Question: I am trying to get a 'UIScrollView' on an iPad to work. I have looked at nearly all existing questions but none have really solved my problem. So basically here is my code upfront:
'''
[scroll setScrollEnabled:YES];
scroll.contentSize = CGSizeMake(scroll.frame.size.width, 2320);
'''
Called in 'viewDidLoad' by the way. When I build and run, the scroll views side bar changes its position when I scroll (indicating that it is working) but the view does not change/remains at the top. My view consists of many 'UIImageView''s, but I do not think that is a problem. Also for my arrangement, my scroll view is at the front of the whole view.
Thank you!
UPDATE:
So basically what is happening is my 'UIView''s scroll view does not cover the WHOLE view. It does not cover the most top part where I have a label and a button. But however, when I load it to the iPad, my images are covering the top.... making it now possible to scroll up and down.
Why is this happening?
Screenshot:

UPDATED:
My code:
'''
[scroll setScrollEnabled:YES];
scroll.contentSize = CGSizeMake(scroll.frame.size.width, 1500);
[scroll addSubview: i1];
[scroll addSubview: i2];
[scroll addSubview: i3];
[scroll addSubview: i4];
[scroll addSubview: i5];
[scroll addSubview: i6];
[scroll addSubview: i7];
[scroll addSubview: i8];
[scroll addSubview: line];
'''
Any idea as to why this is happening?
Is adding a subview to the scroll view even correct?
UPDATE:
I have another problem, I have implemented the 'touchesBegan' method and if the user touches any of those images, a pop up containing certain information is shown. That code is pretty standard though, don't need to show it. So, is there a way for a scroll view to respond to touches for its content?
The problem is that whenever I touch the image, 'touchesBegan' is never called because the scroll view is in front, right? But if I send the scroll view backward scrolling does not work.
I have many problems here as you can see, but instead of looking at my code and trying to solve each mistake. I had a better idea. Here is what I am trying to do:
Have a scroll view on an iPad which scrolls through a timeline which is technically multiple images. These images are touchable. And the scroll view only takes a portion of the screen, the top part is a back button and label which should not scroll. How can I do this?
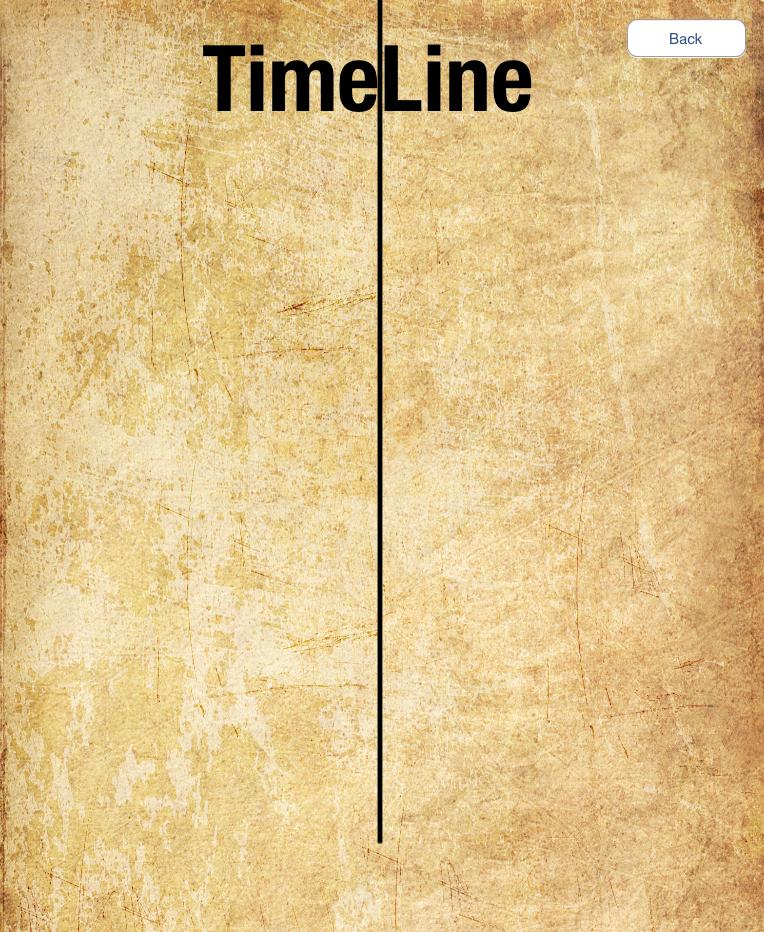
Answer: Make sure you set the frames for your subviews properly. If not, your subview will most likely default to a (0,0) position in the scrollview.